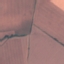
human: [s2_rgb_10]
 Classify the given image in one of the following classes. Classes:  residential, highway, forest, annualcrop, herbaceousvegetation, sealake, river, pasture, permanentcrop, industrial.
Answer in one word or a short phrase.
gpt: AnnualCrop